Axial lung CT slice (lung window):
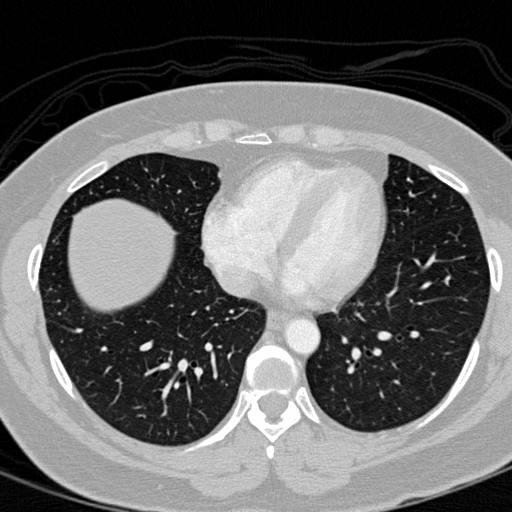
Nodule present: no